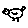
Label: bird